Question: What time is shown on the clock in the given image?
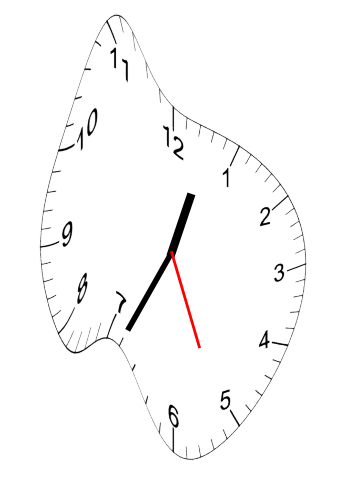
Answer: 12:34:26